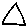
Label: triangle